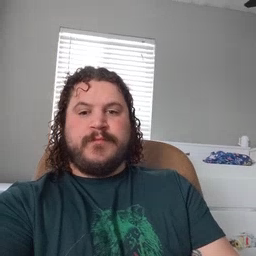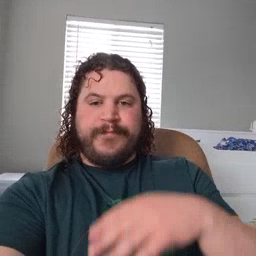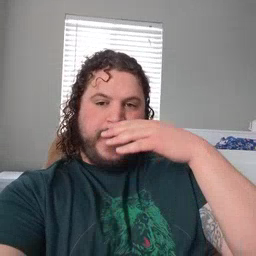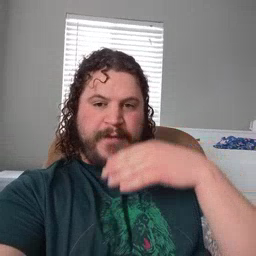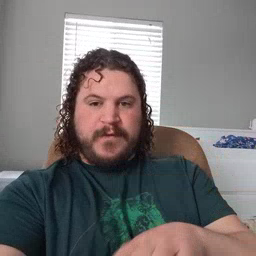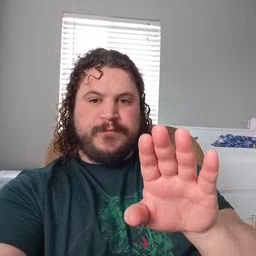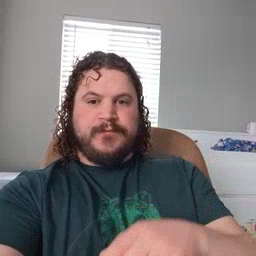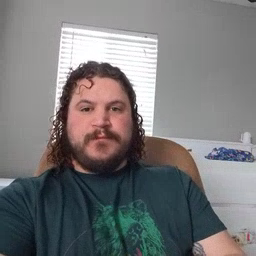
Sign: elephant